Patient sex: F
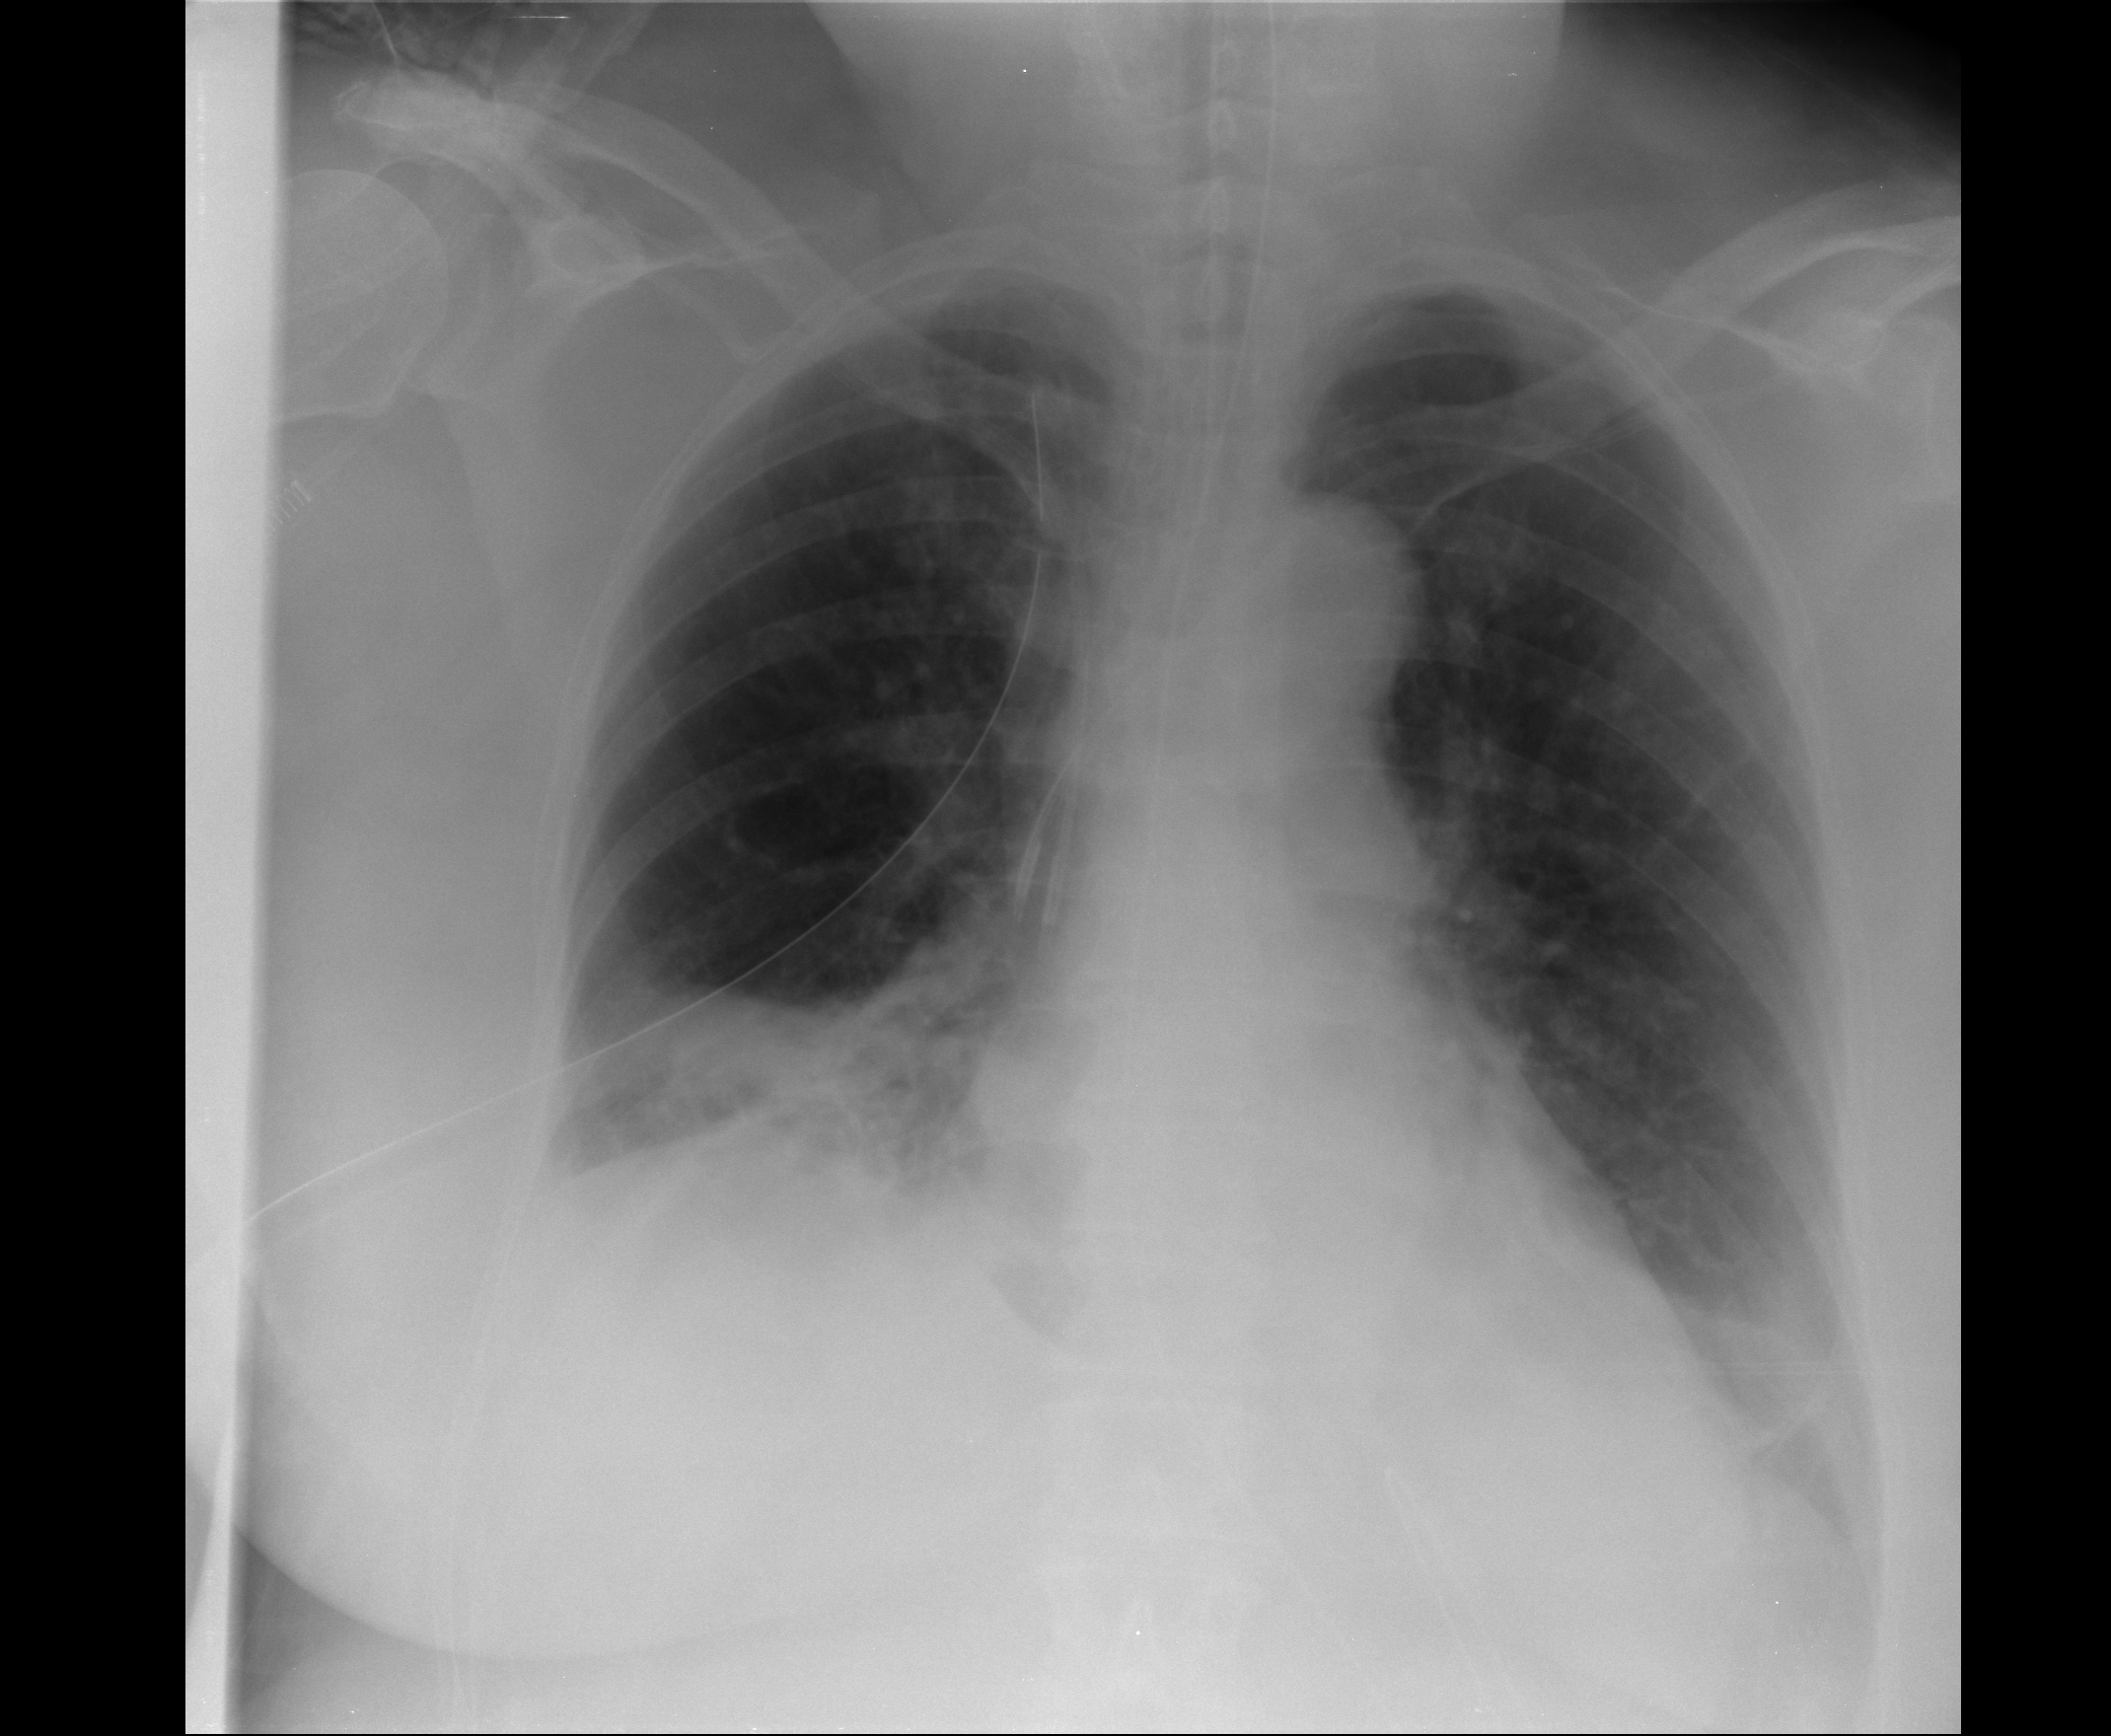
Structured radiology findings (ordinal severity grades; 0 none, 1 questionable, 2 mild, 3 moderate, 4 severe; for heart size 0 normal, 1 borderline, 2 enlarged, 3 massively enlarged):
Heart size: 2
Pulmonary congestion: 2
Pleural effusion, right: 1
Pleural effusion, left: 1
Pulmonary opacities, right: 1
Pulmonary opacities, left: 0
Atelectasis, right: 3
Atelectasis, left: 2